Field crop: tomato
Growth stage: 2
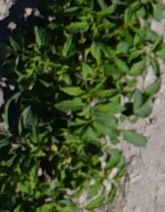
Species: tomato